Question: On my site, I want to create an animated item, that will let me know when the maintenance mode is enabled.

The problem is that I use 'transform: translateX(-50%)' for that white box, and when the comes into place, fading element in, it places the item where it should be without the 'transform: translateX(-50%)' property (like it is in the picture).
The element takes another 'transform: translate3d(0, -100%, 0)' from the 'fadeInDownBig' class.
If I try to remove 'transform' property in the main class, nothing happens, but if I 'fadeIn' it stays in the center.
'''
$('.animate').click(function() {
$('.item').addClass('fadeInDownBig').css('display', 'inline-block');
});
$('.fade').click(function() {
$('.item').fadeIn(2000);
});
'''
'''
.item {
display: inline-block;
position: absolute;
left: 50%;
transform: translateX(-50%);
padding: 10px;
background: cornflowerblue;
color: white;
border-radius: 5px;
display: none;
}
'''
'''
<script src="https://ajax.googleapis.com/ajax/libs/jquery/2.1.1/jquery.min.js"></script>
<style>
@charset "UTF-8";
/*!
Animate.css - http://daneden.me/animate
Licensed under the MIT license - http://opensource.org/licenses/MIT
Copyright (c) 2014 Daniel Eden
*/
.animated {
-webkit-animation-duration: 1s;
animation-duration: 1s;
-webkit-animation-fill-mode: both;
animation-fill-mode: both;
}
@-webkit-keyframes fadeInDownBig {
0% {
opacity: 0;
-webkit-transform: translate3d(0, -2000px, 0);
transform: translate3d(0, -2000px, 0);
}
100% {
opacity: 1;
-webkit-transform: none;
transform: none;
}
}
@keyframes fadeInDownBig {
0% {
opacity: 0;
-webkit-transform: translate3d(0, -2000px, 0);
transform: translate3d(0, -2000px, 0);
}
100% {
opacity: 1;
-webkit-transform: none;
transform: none;
}
}
.fadeInDownBig {
-webkit-animation-name: fadeInDownBig;
animation-name: fadeInDownBig;
}
</style>
<div class="item animated">
This is my content
</div>
<br>
<br>
<br>
<br>
<br>
<button class="fade">Fade button</button>|
<button class="animate">Animate button</button>
'''
When element has class 'fadeInDownBig' I want it to be in the center, as well.
How can I achieve this?
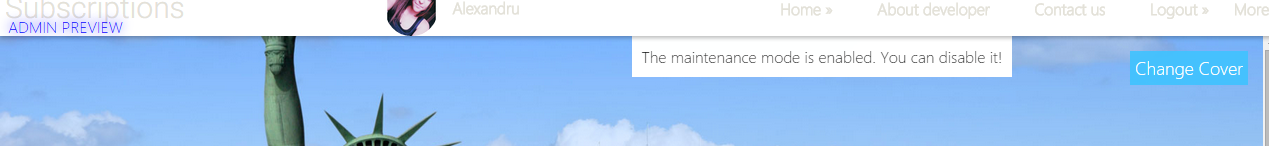
Answer: You fixed this using CSS only. Change your HTML / CSS into
'''
<div class="wrap">
<div class="item animated">This is my content</div>
</div>
'''
'''
.wrap {
text-align: center;
}
.item {
display: none;
padding: 10px;
background: cornflowerblue;
color: white;
border-radius: 5px;
width: 300px;
margin: 0 auto;
}
.fadeInDownBig {
display: inline-block;
}
@charset"UTF-8";
/*!
Animate.css - http://daneden.me/animate
Licensed under the MIT license - http://opensource.org/licenses/MIT
Copyright (c) 2014 Daniel Eden
*/
.animated {
-webkit-animation-duration: 1s;
animation-duration: 1s;
-webkit-animation-fill-mode: both;
animation-fill-mode: both;
}
@-webkit-keyframes fadeInDownBig {
0% {
opacity: 0;
-webkit-transform: translate3d(0, -2000px, 0);
transform: translate3d(0, -2000px, 0);
}
100% {
opacity: 1;
-webkit-transform: none;
transform: none;
}
}
@keyframes fadeInDownBig {
0% {
opacity: 0;
-webkit-transform: translate3d(0, -2000px, 0);
transform: translate3d(0, -2000px, 0);
}
100% {
opacity: 1;
-webkit-transform: none;
transform: none;
}
}
.fadeInDownBig {
-webkit-animation-name: fadeInDownBig;
animation-name: fadeInDownBig;
}
'''
'''
$('.animate').click(function () {
$('.item').addClass('fadeInDownBig');
});
$('.fade').click(function () {
$('.item').fadeIn(2000);
});
'''